Aerial crown-view tile of a tropical tree (Barro Colorado Island, Panama), acquired 20250915:
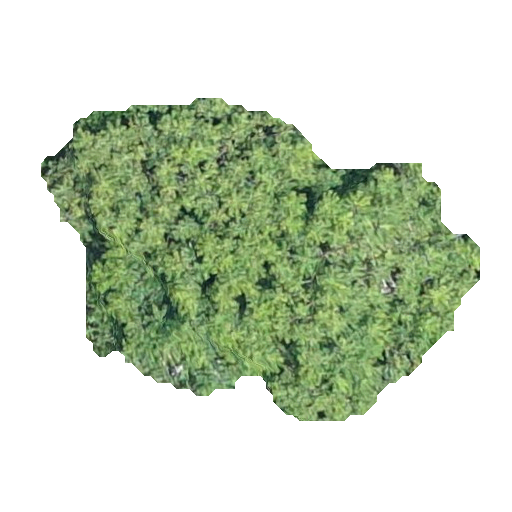
Species: Spondias mombin
GBIF accepted scientific name: Spondias mombin
Crown area: 137.202 m²